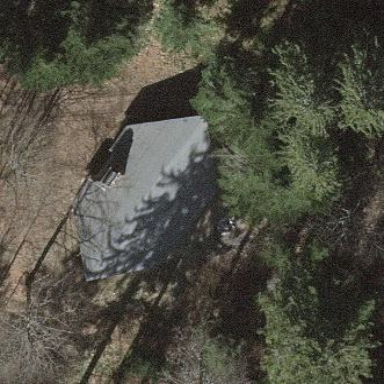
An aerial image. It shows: Cabin is depicted in the image.